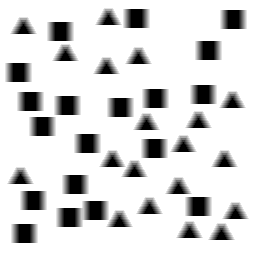
Squares: 19
Triangles: 19
Stars: 0
Total shapes: 38